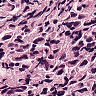
Metastatic tissue present: yes